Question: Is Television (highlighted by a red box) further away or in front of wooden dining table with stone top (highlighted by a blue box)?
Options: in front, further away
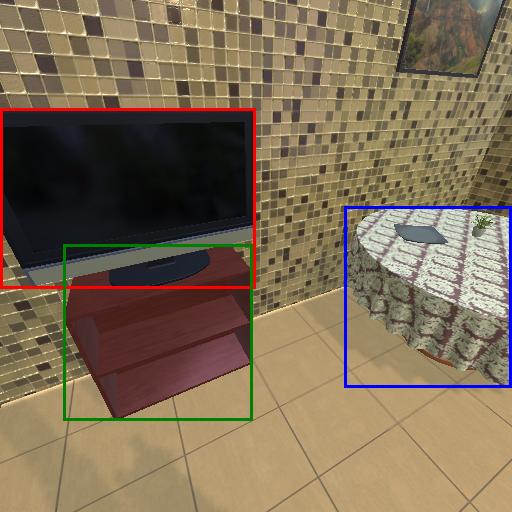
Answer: in front